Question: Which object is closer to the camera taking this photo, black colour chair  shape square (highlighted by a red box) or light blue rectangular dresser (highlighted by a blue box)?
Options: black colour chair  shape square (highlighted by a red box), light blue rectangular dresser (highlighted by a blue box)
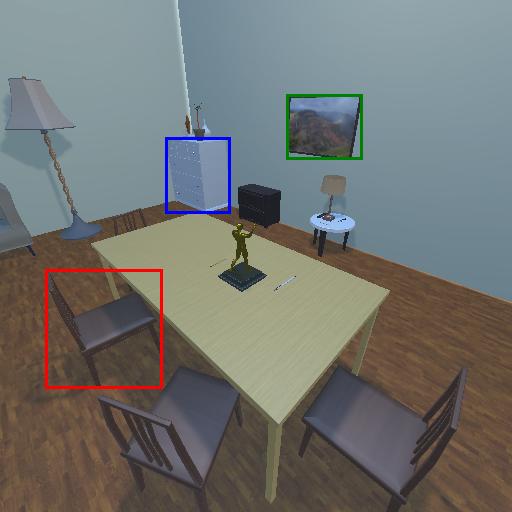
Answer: black colour chair  shape square (highlighted by a red box)